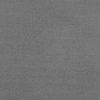
Atmospheric dust classification: dusty